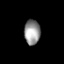
Tissue: prostate
Cell type: T cells
Senescence score: 0.2415
Nuclear area (px): 388
Mean DAPI intensity: 149.987